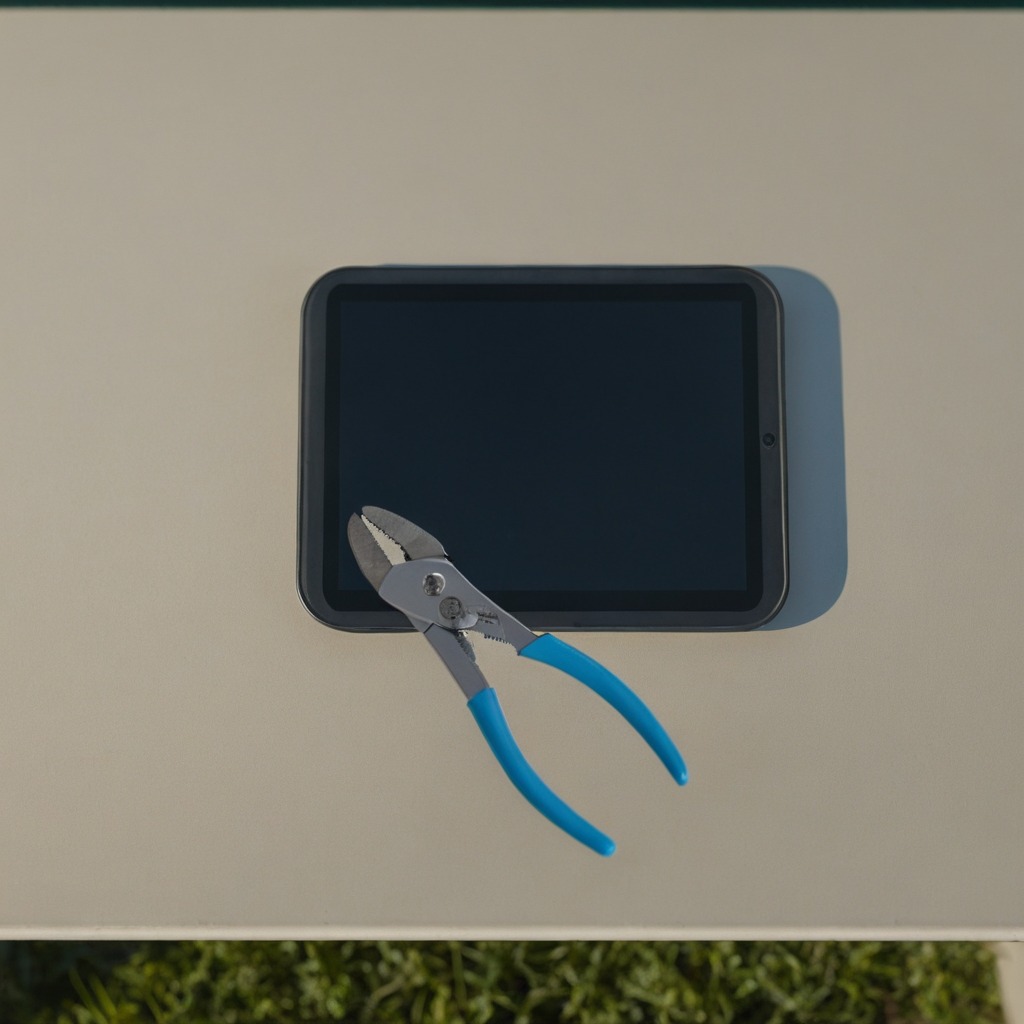
A plier is lying on the table.